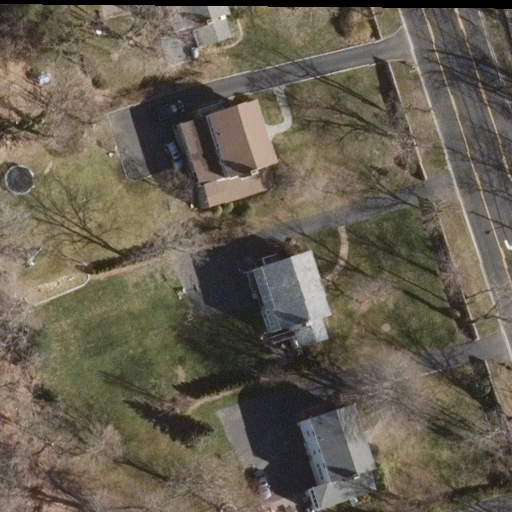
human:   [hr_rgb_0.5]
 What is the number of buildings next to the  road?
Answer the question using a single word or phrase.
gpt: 4

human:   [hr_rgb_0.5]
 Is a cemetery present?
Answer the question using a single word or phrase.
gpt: no

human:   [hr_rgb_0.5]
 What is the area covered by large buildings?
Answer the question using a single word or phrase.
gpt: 0m2

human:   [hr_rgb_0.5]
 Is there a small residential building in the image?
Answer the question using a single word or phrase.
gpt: yes

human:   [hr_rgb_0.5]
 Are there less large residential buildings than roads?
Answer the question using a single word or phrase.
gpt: yes

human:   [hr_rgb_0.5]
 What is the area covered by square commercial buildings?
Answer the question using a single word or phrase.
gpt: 0m2

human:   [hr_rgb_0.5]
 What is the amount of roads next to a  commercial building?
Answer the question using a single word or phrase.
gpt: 0

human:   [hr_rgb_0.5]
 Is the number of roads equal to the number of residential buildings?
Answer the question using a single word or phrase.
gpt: no

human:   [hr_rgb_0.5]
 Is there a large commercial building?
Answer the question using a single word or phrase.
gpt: no

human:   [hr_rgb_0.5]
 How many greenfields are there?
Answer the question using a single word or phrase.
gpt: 0

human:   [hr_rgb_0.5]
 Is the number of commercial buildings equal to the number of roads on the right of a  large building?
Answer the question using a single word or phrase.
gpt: yes

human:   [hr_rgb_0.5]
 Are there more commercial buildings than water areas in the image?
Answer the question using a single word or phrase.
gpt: no

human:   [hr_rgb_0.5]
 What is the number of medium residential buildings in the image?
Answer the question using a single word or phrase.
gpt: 3

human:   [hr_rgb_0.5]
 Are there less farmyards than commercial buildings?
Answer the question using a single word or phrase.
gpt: no

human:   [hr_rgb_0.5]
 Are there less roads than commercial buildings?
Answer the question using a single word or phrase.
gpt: no

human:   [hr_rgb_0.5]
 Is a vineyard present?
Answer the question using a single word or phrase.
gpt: no

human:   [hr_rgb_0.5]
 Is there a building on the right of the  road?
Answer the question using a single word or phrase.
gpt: no

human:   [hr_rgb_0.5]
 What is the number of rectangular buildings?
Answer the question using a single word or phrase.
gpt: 0

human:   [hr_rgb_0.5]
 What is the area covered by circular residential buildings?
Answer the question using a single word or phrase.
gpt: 0m2

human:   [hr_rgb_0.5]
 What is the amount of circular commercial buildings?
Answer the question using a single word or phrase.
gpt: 0

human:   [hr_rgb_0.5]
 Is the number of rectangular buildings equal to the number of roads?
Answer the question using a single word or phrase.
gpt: no

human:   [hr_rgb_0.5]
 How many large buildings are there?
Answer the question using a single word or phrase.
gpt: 0

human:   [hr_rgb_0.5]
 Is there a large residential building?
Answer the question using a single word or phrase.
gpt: no

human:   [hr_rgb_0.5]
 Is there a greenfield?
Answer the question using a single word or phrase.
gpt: no

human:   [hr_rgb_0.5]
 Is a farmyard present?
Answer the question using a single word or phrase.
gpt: no

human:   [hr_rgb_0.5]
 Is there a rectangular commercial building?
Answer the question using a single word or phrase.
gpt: no

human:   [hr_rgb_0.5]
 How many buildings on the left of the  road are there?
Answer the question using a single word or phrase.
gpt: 4

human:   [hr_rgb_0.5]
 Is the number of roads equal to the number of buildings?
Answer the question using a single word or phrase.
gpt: no

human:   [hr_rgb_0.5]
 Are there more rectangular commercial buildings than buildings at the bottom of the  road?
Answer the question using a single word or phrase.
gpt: no

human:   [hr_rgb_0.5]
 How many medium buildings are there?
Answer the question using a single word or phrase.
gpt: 3

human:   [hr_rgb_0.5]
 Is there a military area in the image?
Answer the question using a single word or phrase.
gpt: no

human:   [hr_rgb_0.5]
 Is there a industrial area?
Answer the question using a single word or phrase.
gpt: no

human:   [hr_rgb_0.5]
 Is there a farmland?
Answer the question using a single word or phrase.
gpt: no

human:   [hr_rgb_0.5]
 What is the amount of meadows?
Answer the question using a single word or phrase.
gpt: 0

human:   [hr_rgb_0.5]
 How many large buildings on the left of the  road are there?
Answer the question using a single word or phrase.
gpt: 0

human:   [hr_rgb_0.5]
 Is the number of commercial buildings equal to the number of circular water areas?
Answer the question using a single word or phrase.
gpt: yes